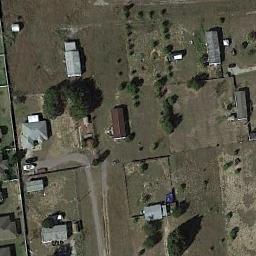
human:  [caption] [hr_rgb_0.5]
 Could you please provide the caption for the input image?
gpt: Many buildings of different shapes are in medium residential area .

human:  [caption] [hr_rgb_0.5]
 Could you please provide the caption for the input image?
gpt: The medium residential is on the grass next to some trees .

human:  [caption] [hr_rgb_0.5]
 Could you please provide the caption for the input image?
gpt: The trees in the mid-sized residential areas are not green .

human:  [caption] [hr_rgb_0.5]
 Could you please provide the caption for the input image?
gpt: The sparse medium residential area has some houses and trees on the grass .

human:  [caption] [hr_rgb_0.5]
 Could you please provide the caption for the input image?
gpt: There are some buildings on brown lawns on the medium residential area .